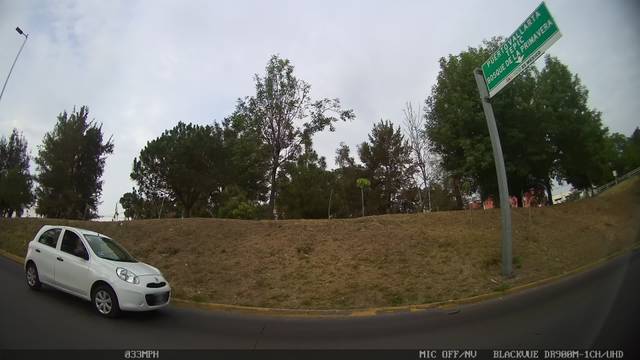
Region: Mexico
Coordinates: 20.675, -103.413